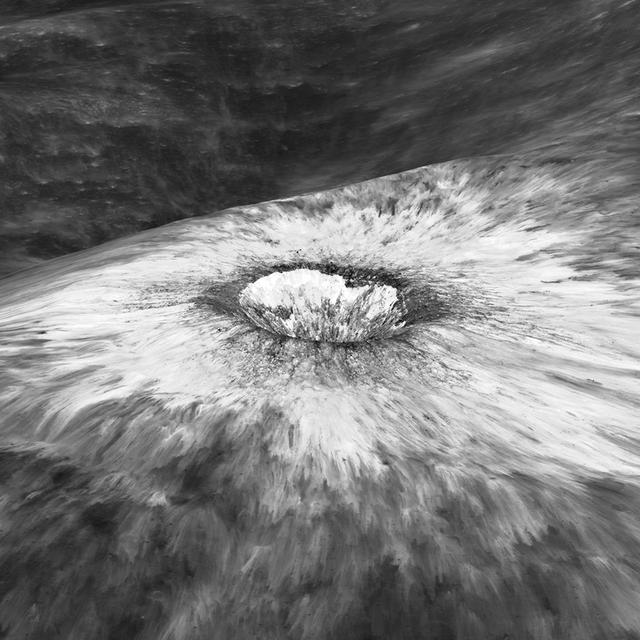
Chappy Oblique moon, LRO, LROC